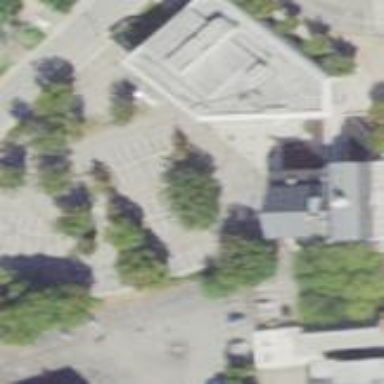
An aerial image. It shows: Courthouse building.